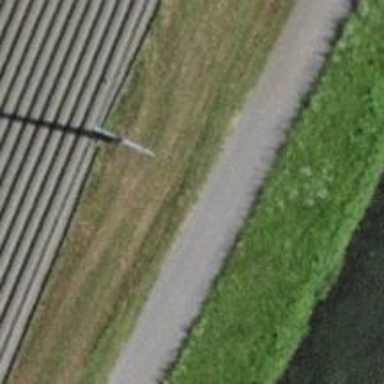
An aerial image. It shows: Concrete power pole.